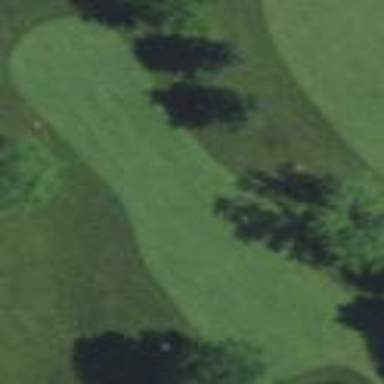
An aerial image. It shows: Golf fairway surrounded by grass.